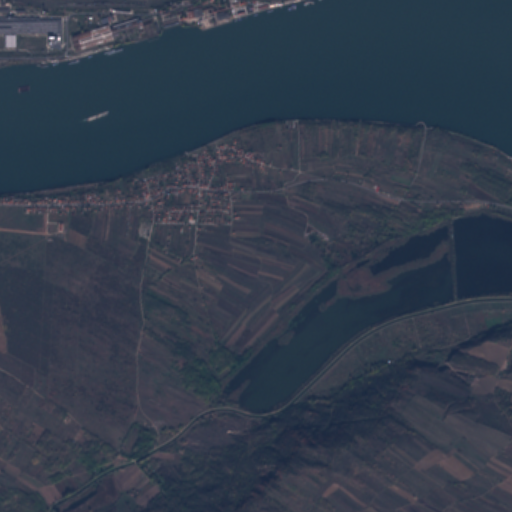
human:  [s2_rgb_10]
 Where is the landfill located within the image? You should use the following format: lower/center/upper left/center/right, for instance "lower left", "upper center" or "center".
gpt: The landfill is located in the center of the image.
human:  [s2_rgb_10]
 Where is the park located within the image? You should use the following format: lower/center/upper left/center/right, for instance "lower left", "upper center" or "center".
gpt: The park is located in the center left of the image.
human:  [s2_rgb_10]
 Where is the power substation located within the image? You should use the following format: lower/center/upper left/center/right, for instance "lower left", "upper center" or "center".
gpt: The power substation is located in the upper left of the image.
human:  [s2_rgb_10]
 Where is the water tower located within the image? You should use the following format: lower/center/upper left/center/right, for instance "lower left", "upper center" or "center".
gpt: The water tower is located in the upper left of the image.
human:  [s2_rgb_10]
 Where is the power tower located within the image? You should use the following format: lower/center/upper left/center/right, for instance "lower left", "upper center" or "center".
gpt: There is no power tower in the image.